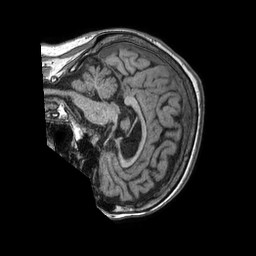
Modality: T1w
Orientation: sagittal
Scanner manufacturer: philips
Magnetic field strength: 1.5 T
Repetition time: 0.007587 s
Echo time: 0.003452 s